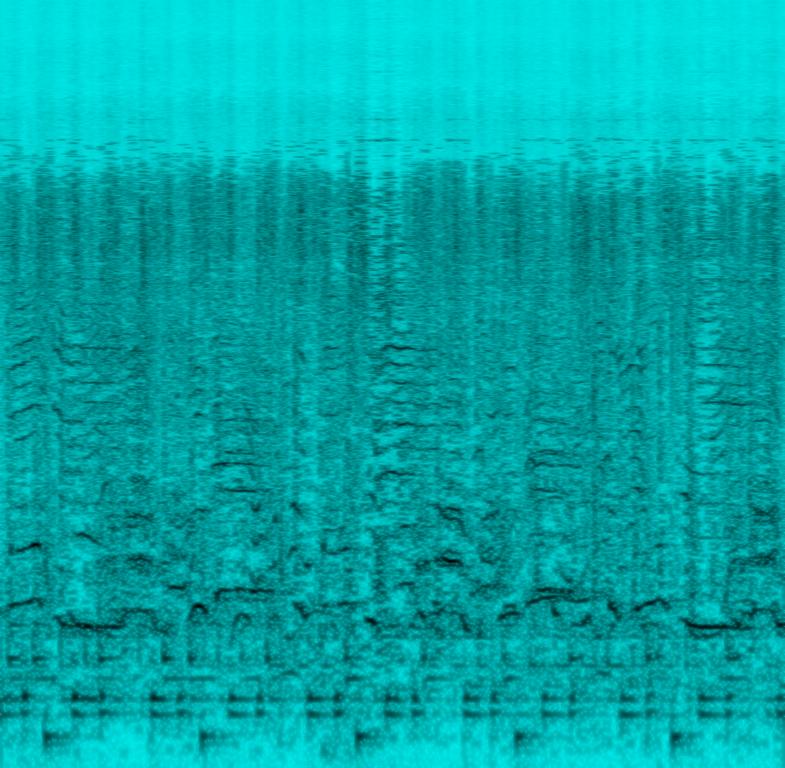
This is a chant to a deity that is venerated in Yoruba, Candomble and Santeria religions. There are many people chanting in a devotional manner to this deity. There are a lot of percussive elements playing intertwined syncopations. The conflict of all the sounds and voices make the piece sound like a scene from a pandemonium. This piece can be used in a nightmare sequence at a horror movie.